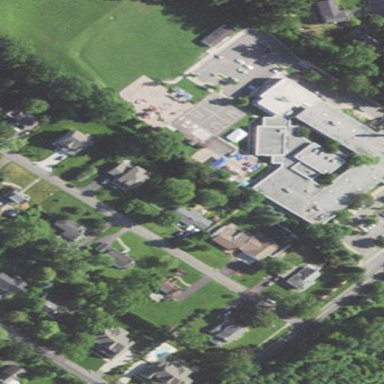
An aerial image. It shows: School.